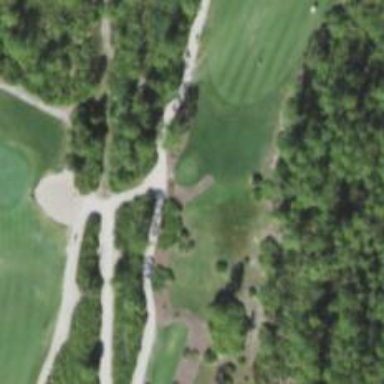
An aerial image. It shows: Path for both roads and golfers.